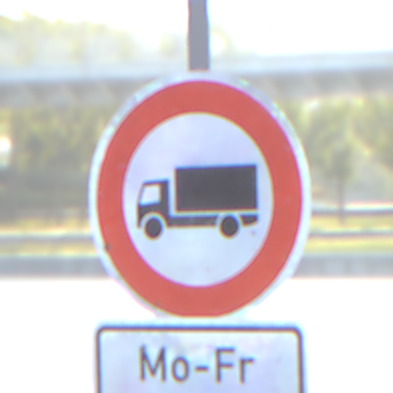
Verkehrszeichen: VerbotFuerKraftfahrzeugeUeberDreiKommaFuenfTonnen
Zusatzzeichen unten: ZeitangabenMitBeschraenkungAufWochentage2
Umgebung: Outdoor, Urban
Tageszeit: SunriseSunset
Wetter: Clear
Licht: Natural
Jahreszeit: NotSpecified
Kontrast: MediumContrast